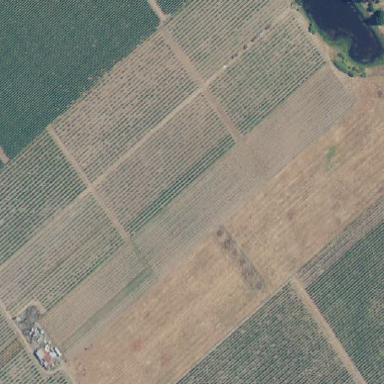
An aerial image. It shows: Vineyard growing grapes.